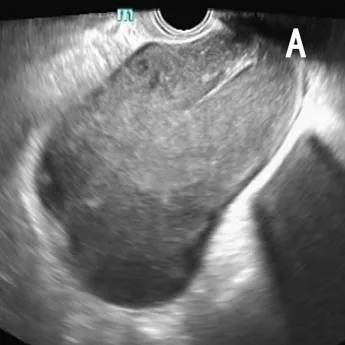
Imaging findings of the patient. (A, B) Pelvic ultrasound: a 13.4 x 9.4 x 8.2 cm mass in the uterine region with clear borders, with rich blood flow signal detectable on CDFI and arterial spectrum detectable.
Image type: radiology (ultrasound)